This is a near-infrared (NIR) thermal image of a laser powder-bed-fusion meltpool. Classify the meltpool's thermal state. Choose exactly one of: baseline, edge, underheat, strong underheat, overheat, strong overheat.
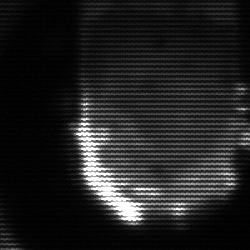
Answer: baseline